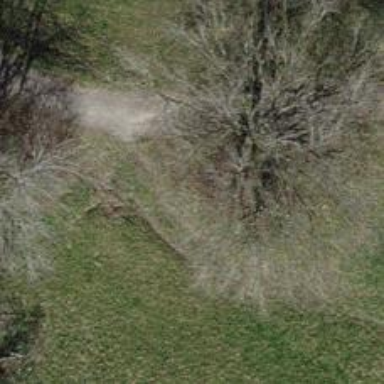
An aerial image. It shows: Bench.